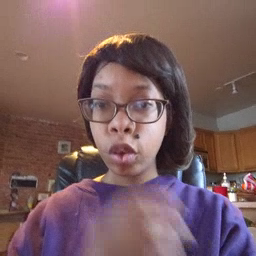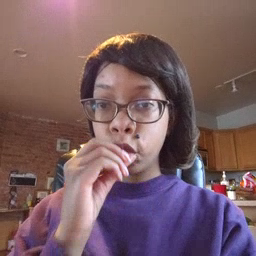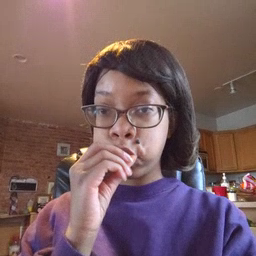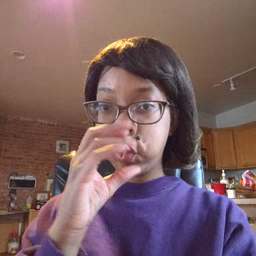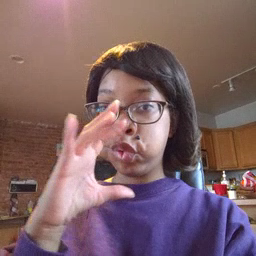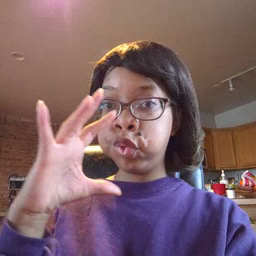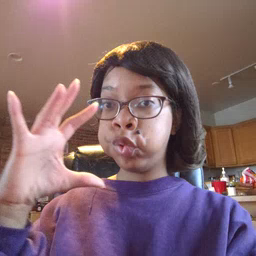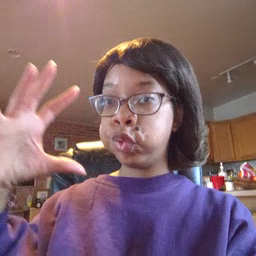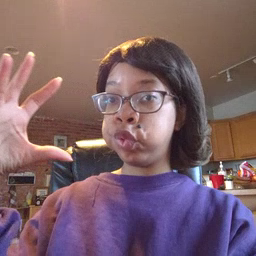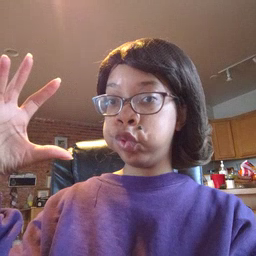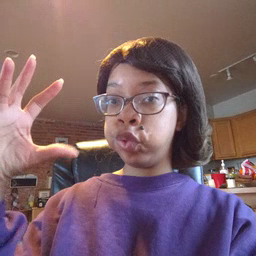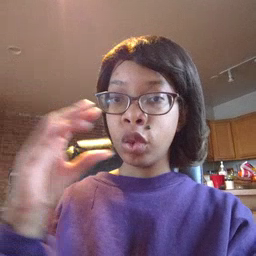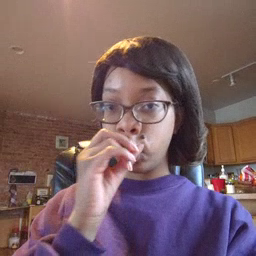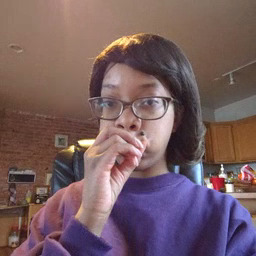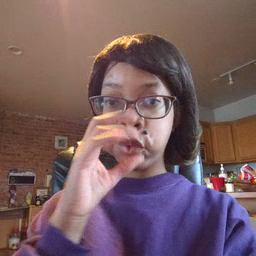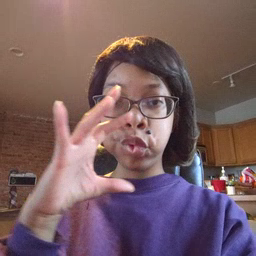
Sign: balloon